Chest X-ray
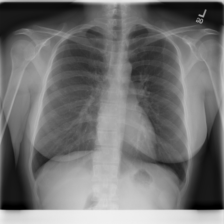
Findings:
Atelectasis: negative
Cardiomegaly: negative
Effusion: negative
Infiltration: negative
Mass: negative
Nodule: negative
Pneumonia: negative
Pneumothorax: negative
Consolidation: negative
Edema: negative
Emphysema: negative
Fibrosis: negative
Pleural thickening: negative
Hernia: negative